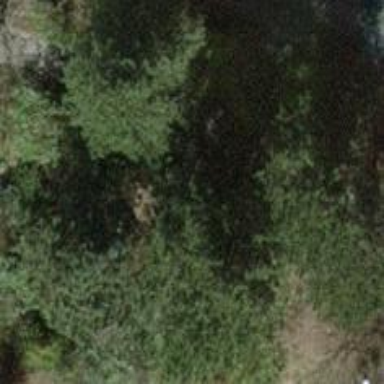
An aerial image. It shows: Needle-leaved tree in nature.